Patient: sex F, age 82
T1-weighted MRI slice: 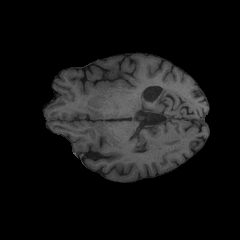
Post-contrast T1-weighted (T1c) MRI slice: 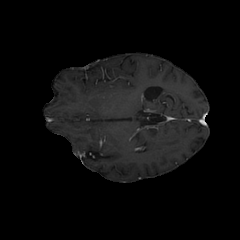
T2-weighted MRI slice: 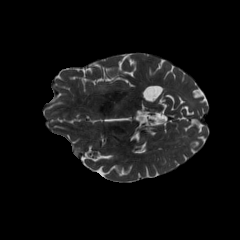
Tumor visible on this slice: yes
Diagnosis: Glioblastoma, IDH-wildtype
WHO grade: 4